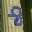
Label: 8